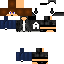
A male human skin with medium skin, wearing brown long hair dressed in a blue hoodie and blue pants, featuring a closed mouth.